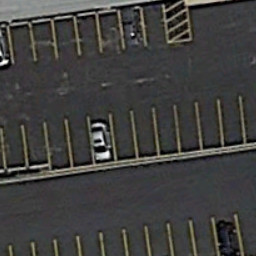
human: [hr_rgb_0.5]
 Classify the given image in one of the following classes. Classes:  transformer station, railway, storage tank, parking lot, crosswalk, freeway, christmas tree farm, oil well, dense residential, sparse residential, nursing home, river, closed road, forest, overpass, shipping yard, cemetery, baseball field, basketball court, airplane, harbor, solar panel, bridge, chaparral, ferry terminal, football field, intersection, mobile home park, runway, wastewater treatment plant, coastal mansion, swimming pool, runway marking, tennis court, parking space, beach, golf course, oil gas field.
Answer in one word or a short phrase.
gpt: parking space